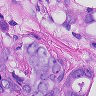
Metastatic tissue present: yes